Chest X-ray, AP view. Patient: 77 years old, sex M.
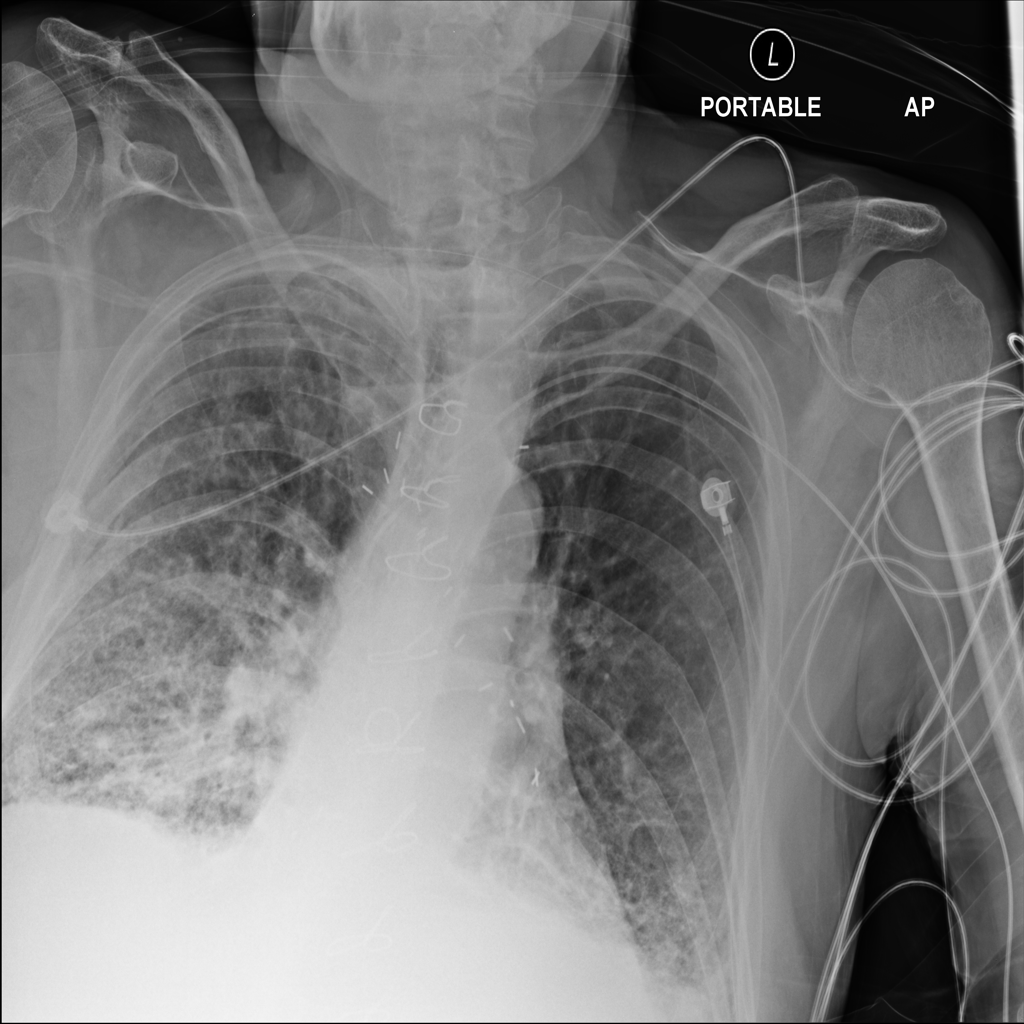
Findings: No Finding